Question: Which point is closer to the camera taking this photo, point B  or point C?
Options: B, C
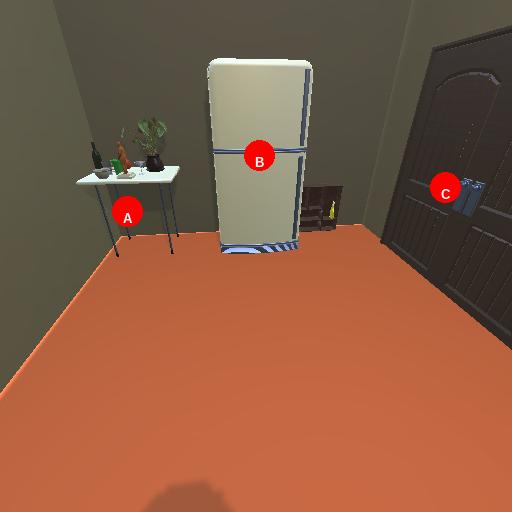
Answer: B